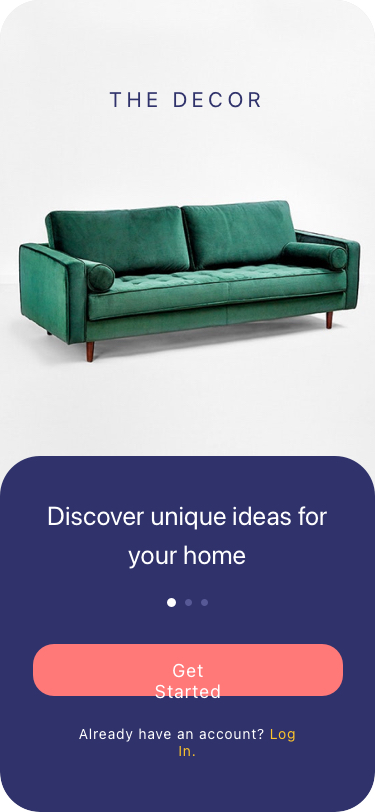
Text in this UI design:
Get Started
Discover unique ideas for your home
Already have an account? Log In.
THE DECOR